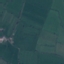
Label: Pasture